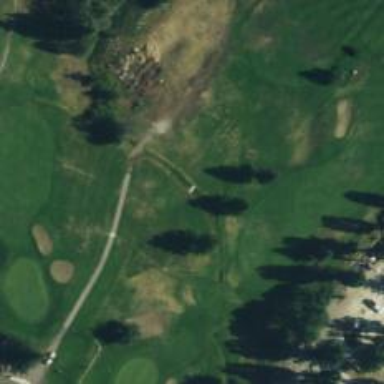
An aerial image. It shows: View of golf hole.